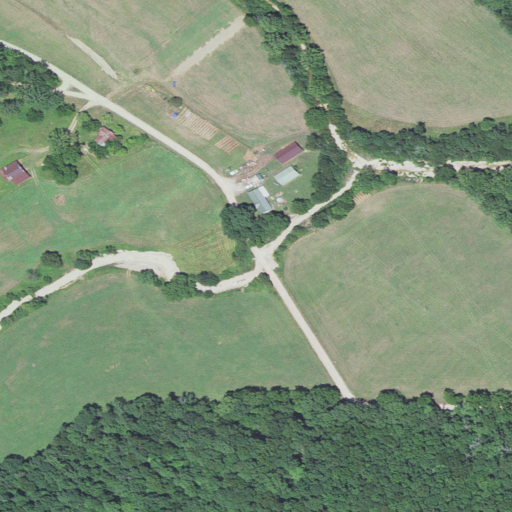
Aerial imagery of valley in Missouri named Dickson Valley containing pasture, deciduous forest, open development, mixed forest, and low intensity development